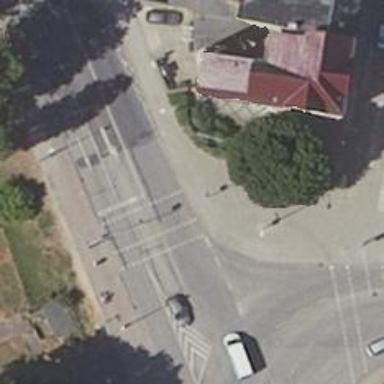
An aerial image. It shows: Crossing on asphalt path.